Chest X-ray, AP view. Patient: 52 years old, sex F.
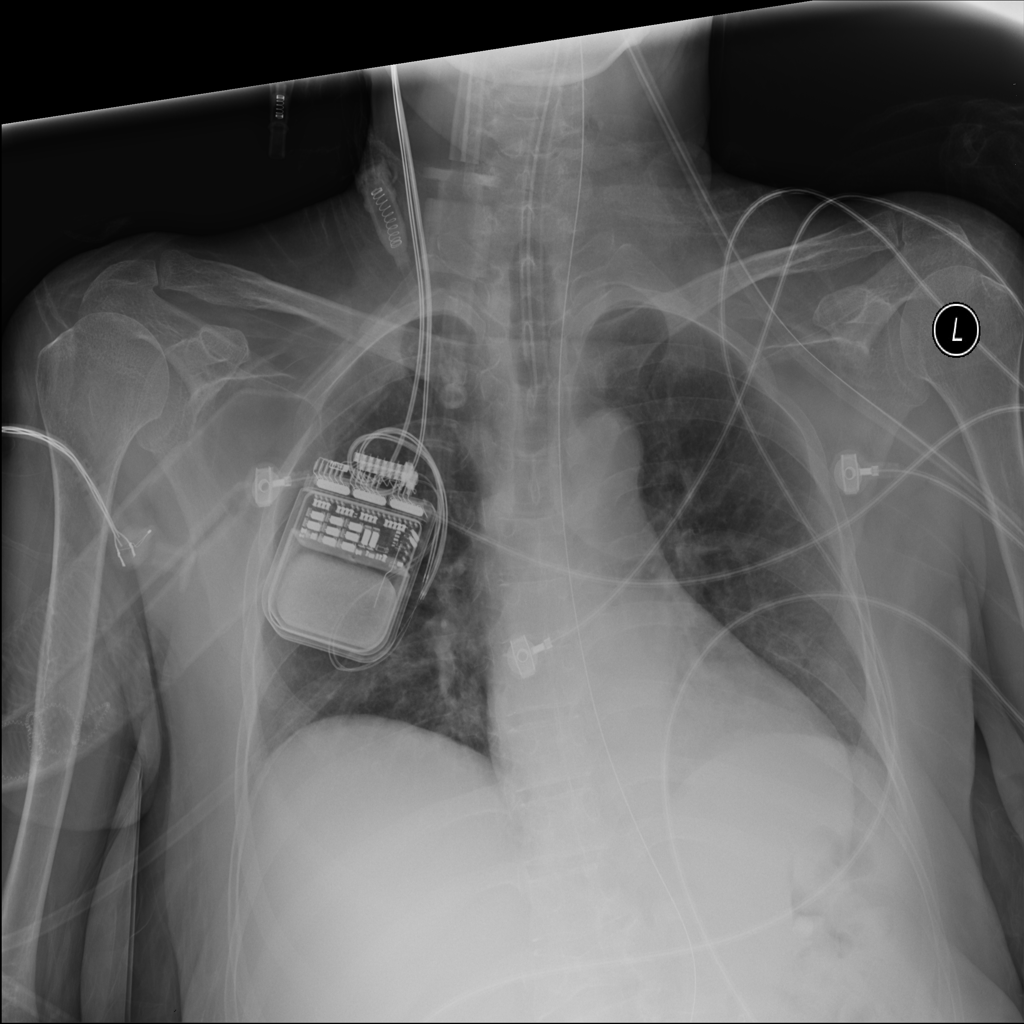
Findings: No Finding